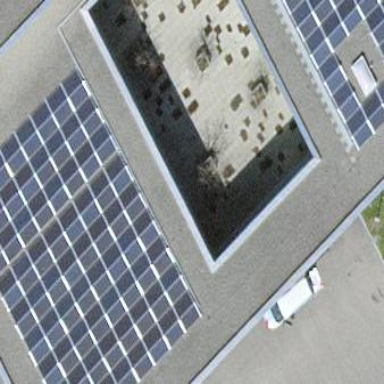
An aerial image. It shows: Solar power generator with photovoltaic panels.